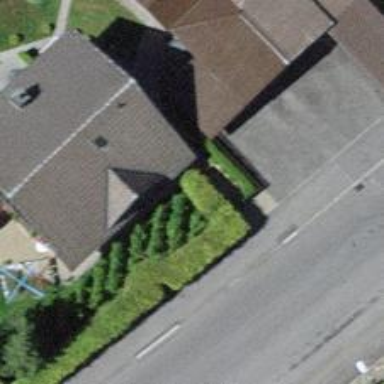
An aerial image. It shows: Hedge acting as barrier.